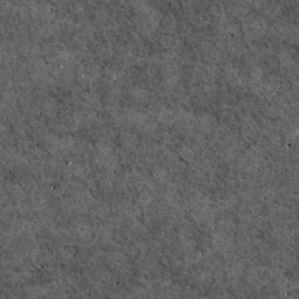
Label: non_frost